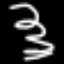
Label: squiggle